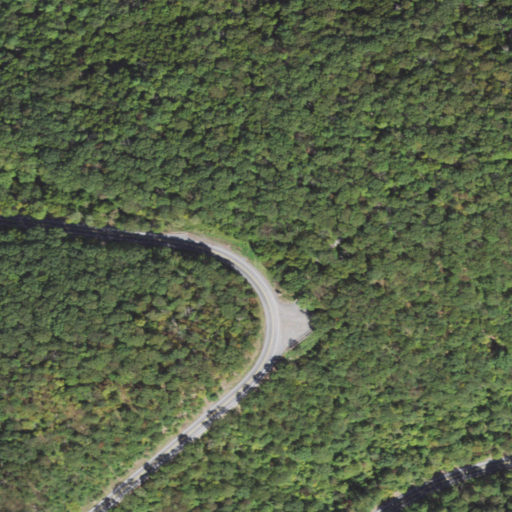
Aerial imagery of gap in Pennsylvania named Run Gap containing deciduous forest, open development, low intensity development, and shrub